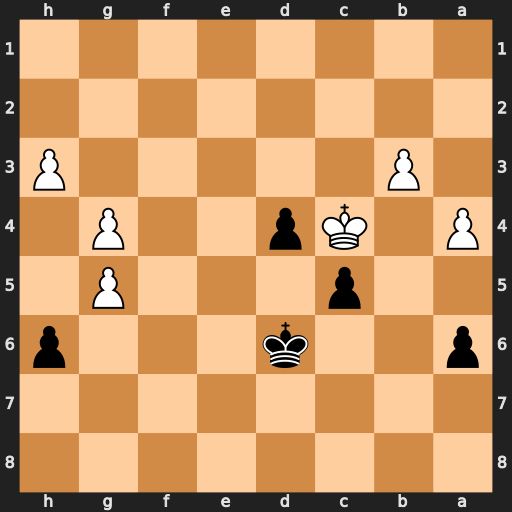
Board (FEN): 8/8/p2k3p/2p3P1/P1Kp2P1/1P5P/8/8
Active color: b
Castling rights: -
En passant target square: -
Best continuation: hxg5 b4 cxb4